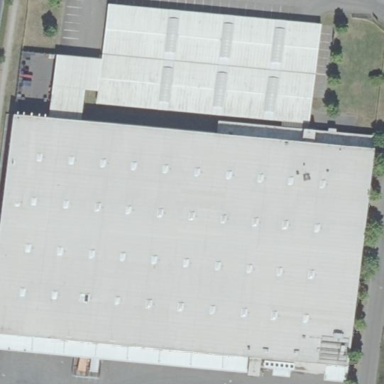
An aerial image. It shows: Wholesale shop located inside building.